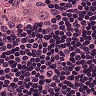
Metastatic tissue present: no